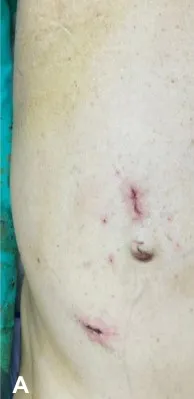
(A) Laparoscopic port incision; 2 x 12 mm camera ports were inserted at supraumbilical and right paramedian region and 2 x 5 mm working ports were inserted at the left upper quadrant.
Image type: medical_photograph (skin_photograph)